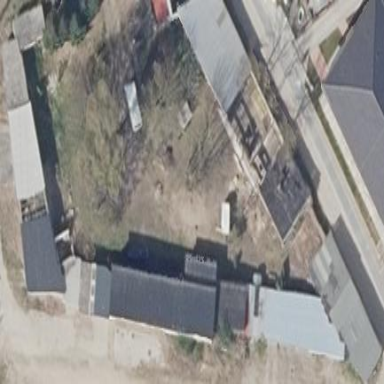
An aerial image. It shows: Group of garages.